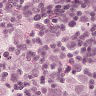
Metastatic tissue present: yes